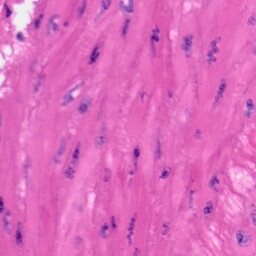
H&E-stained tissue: Skin